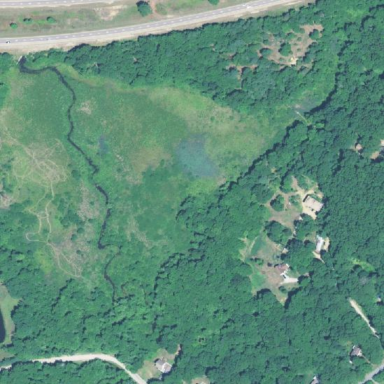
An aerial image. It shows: Marshy wetland area.